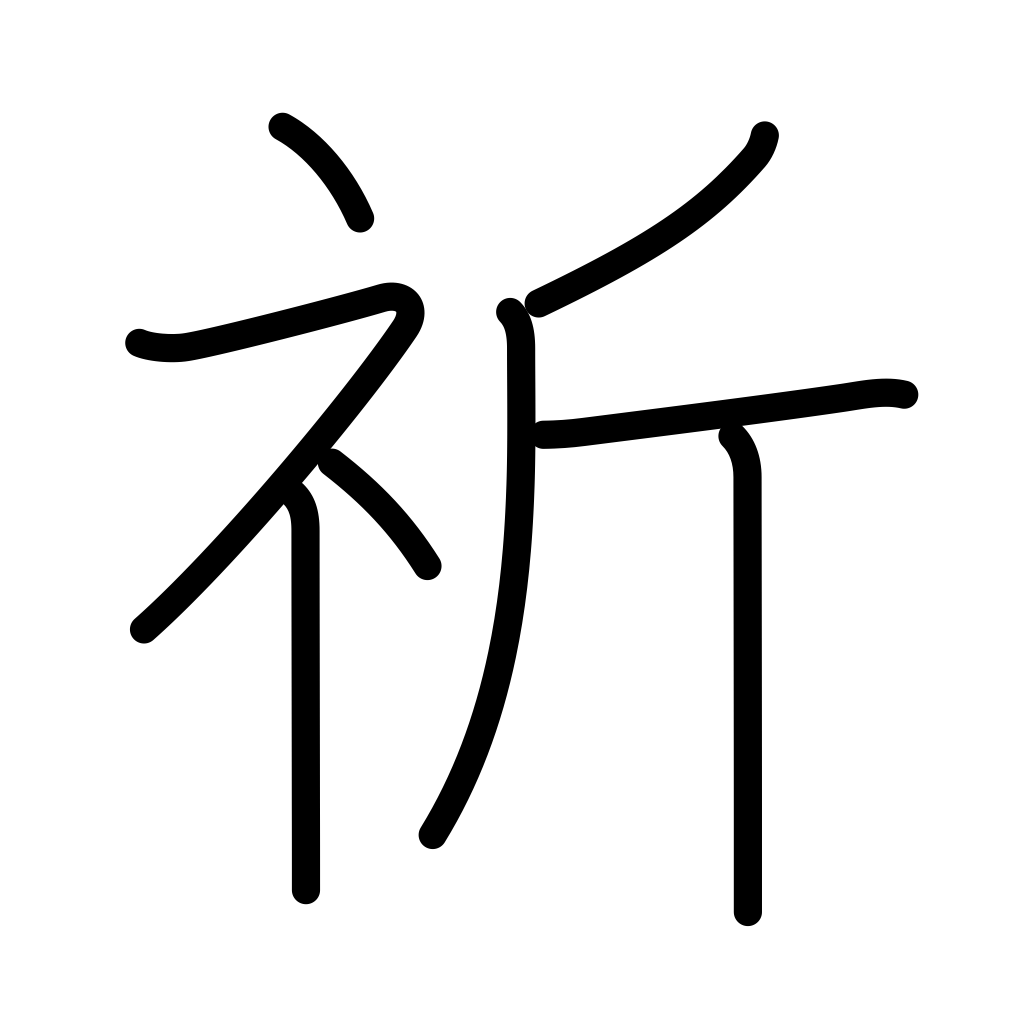
Meaning: pray, wish